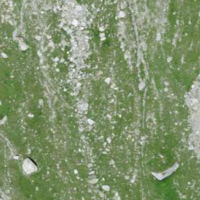
EUNIS habitat code: 48
Species observed at this site:
Doronicum grandiflorum